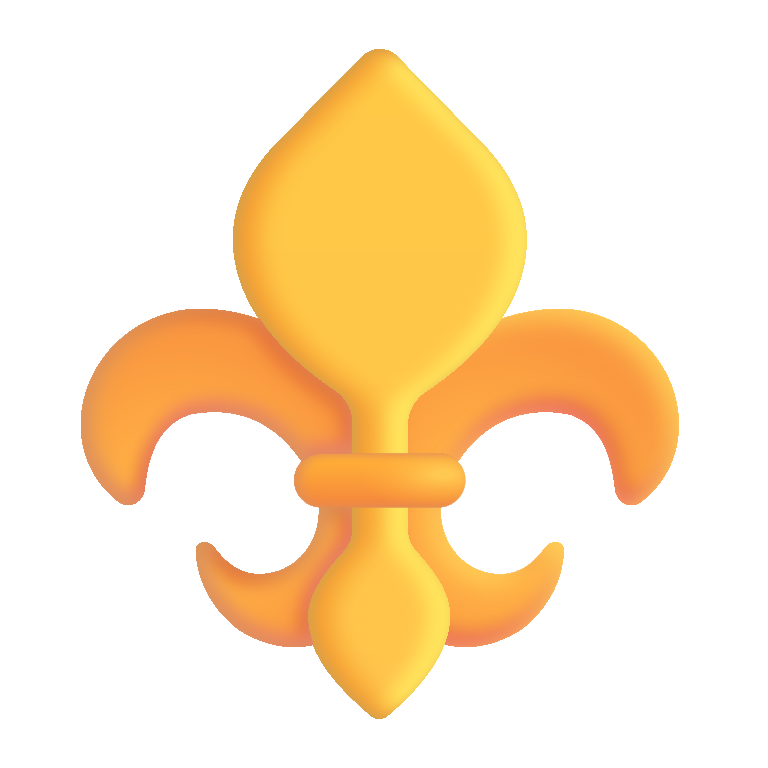
fleur de lis color